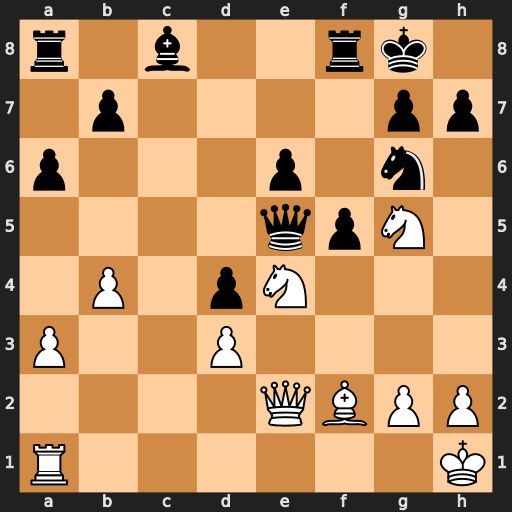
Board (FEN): r1b2rk1/1p4pp/p3p1n1/4qpN1/1P1pN3/P2P4/4QBPP/R6K
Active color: w
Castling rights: -
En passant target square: -
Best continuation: Qh5 h6 Qxg6 hxg5 Nxg5